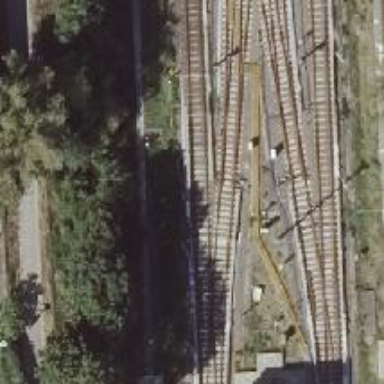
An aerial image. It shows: Railway switch with the turnout side on the left.